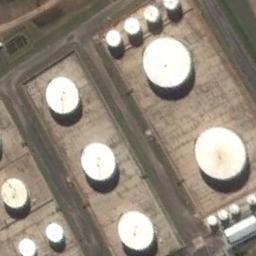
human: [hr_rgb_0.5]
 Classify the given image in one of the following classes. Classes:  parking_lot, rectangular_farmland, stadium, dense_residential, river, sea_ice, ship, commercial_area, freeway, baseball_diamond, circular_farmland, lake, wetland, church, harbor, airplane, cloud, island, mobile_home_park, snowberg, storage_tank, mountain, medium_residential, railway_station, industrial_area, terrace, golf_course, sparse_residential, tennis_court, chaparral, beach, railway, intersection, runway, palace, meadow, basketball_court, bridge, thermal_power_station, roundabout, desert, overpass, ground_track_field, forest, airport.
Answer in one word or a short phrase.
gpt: storage_tank